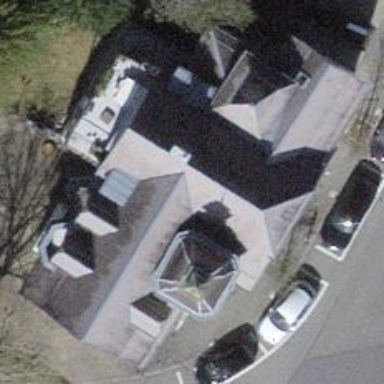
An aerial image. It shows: Gabled roof adorns the apartments building.